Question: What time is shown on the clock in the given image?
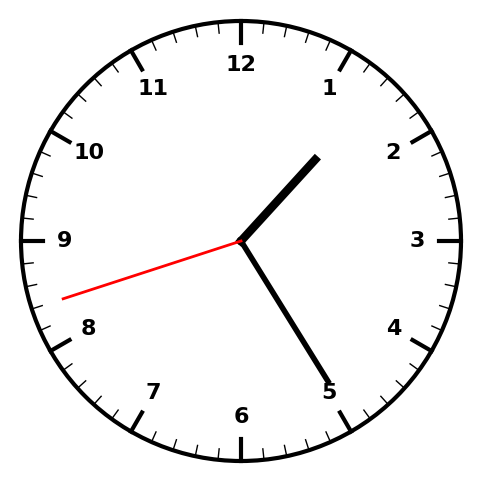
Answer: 01:24:42